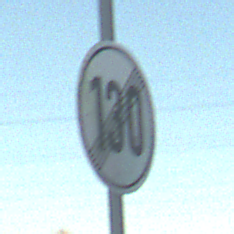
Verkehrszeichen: EndeGeschwindigkeit130
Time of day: SunriseSunset
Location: Outdoor (Nature)
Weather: Clear
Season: Winter
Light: Natural